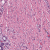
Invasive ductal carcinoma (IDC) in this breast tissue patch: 0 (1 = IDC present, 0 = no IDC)